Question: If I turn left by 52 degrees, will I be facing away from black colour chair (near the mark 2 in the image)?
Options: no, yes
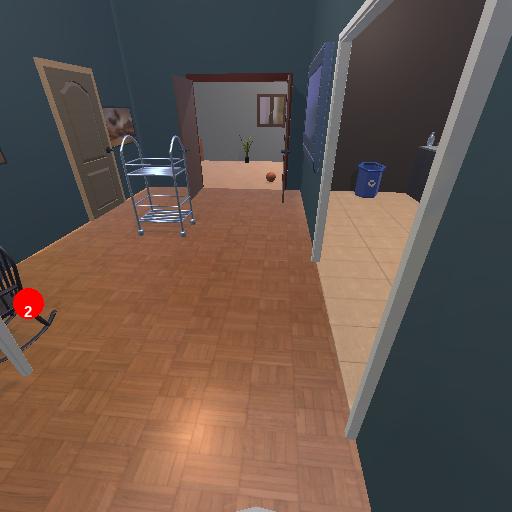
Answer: no